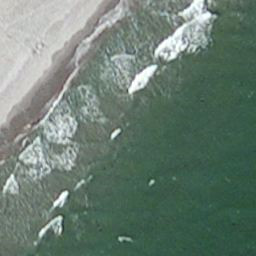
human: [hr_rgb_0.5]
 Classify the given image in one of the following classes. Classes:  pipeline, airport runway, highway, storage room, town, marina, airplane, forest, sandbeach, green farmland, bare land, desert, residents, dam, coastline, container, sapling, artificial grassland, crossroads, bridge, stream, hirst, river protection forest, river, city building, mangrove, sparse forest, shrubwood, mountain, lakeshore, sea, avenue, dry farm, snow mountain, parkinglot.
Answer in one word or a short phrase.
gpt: coastline